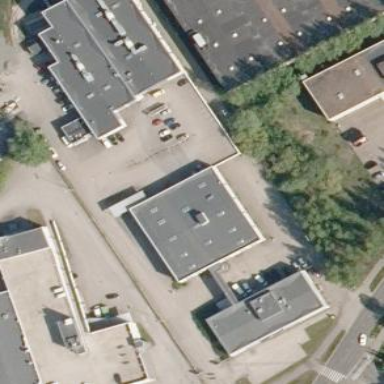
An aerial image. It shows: Retail building.